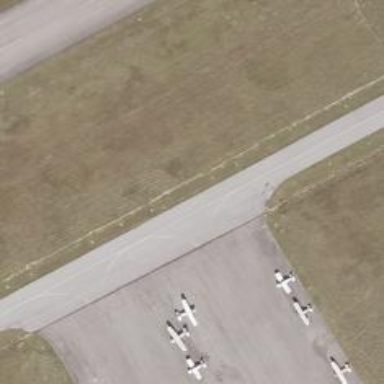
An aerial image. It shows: Asphalt taxiway at the airport.